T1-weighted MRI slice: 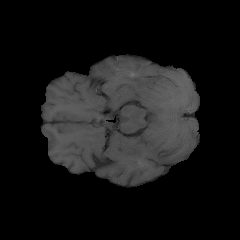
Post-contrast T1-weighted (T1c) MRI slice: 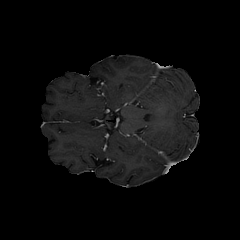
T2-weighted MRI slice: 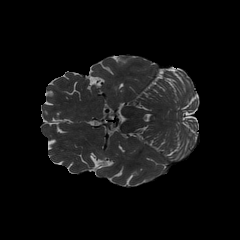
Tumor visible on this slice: no